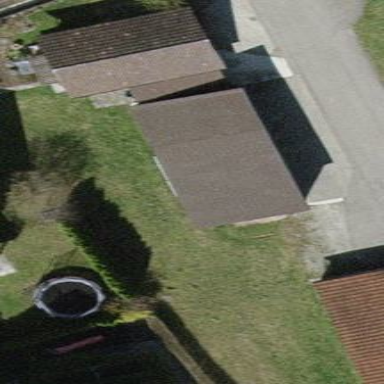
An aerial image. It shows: Garage.